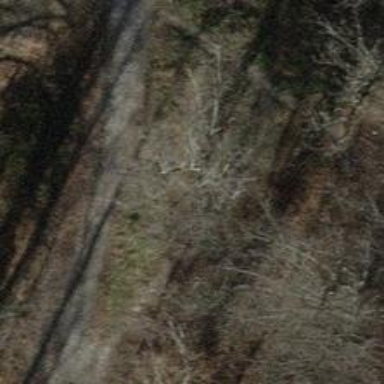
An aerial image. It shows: Gravel path with excellent visibility for trails.